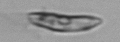
Label: Chrysochromulina